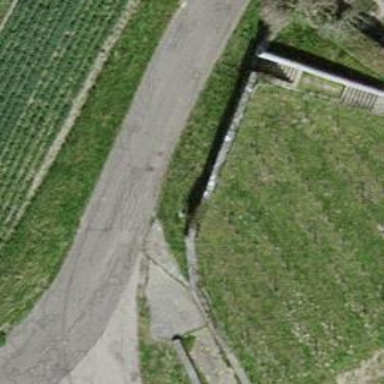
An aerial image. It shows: Retaining wall.